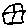
Label: house